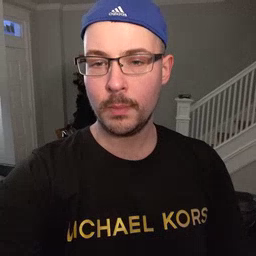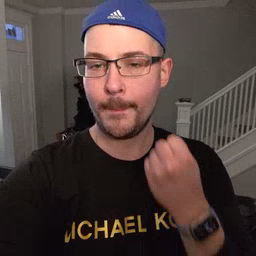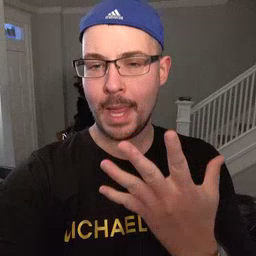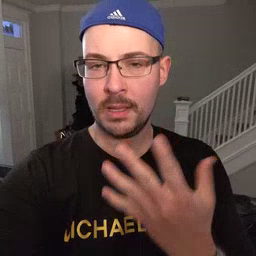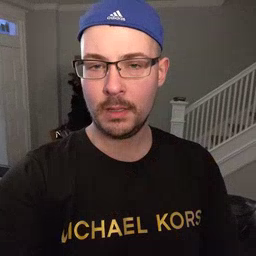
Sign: many